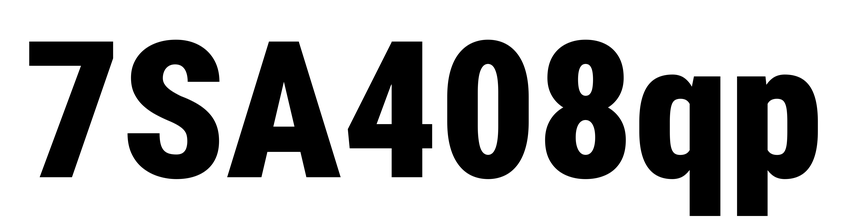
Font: Roboto_Condensed_Black